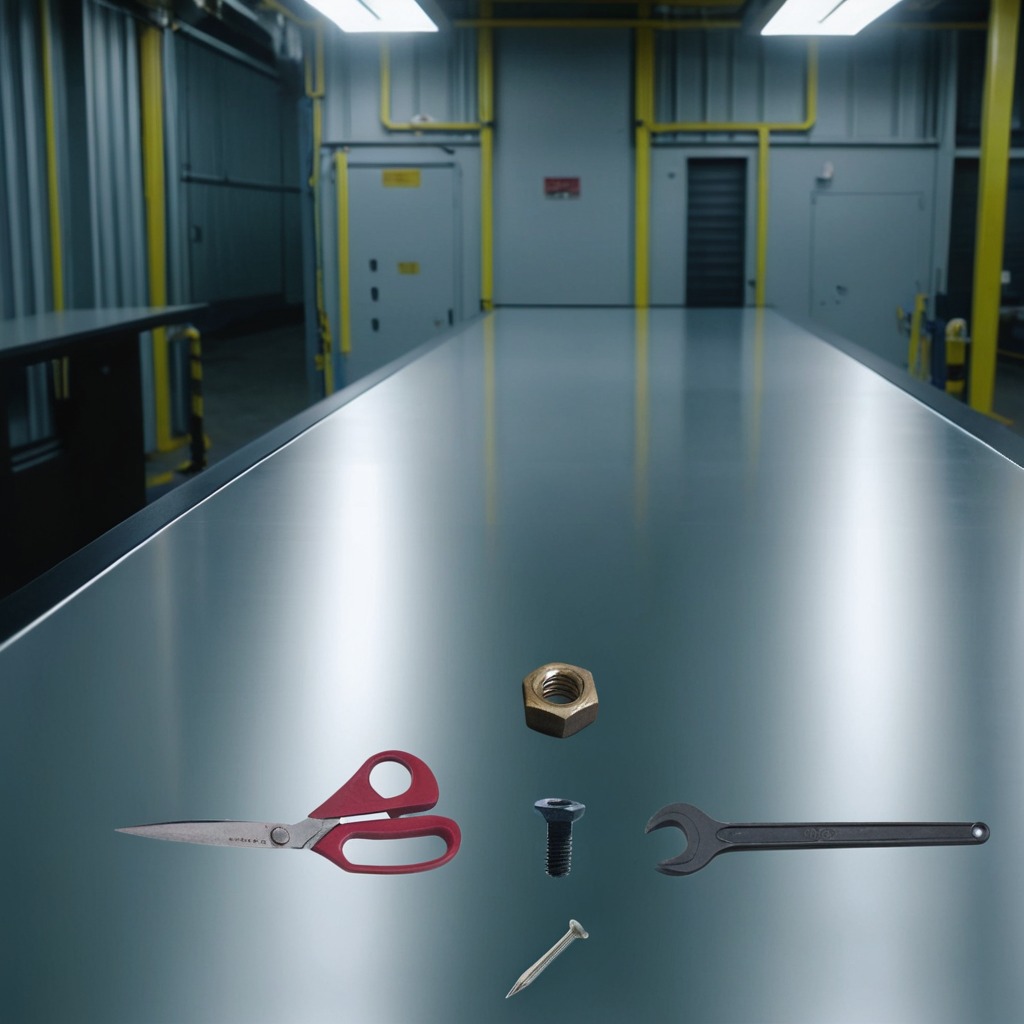
A metal machine screw, an iron nail, a metal nut, a pair of scissors, and a wrench are lying on the table.